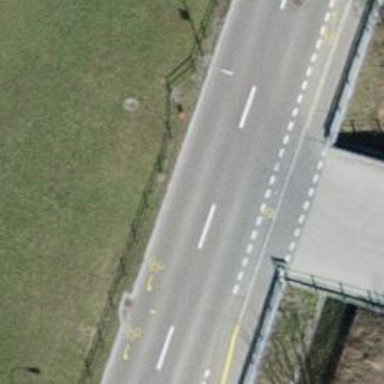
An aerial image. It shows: Asphalt road classified as tertiary.